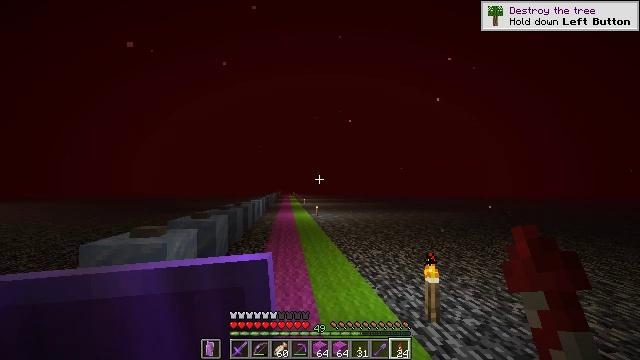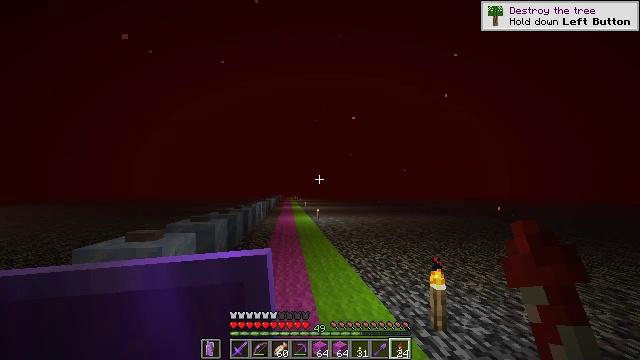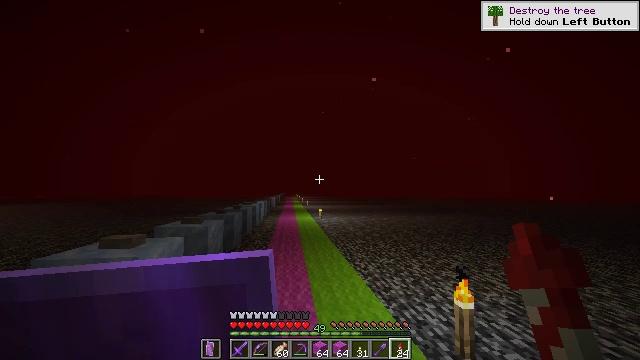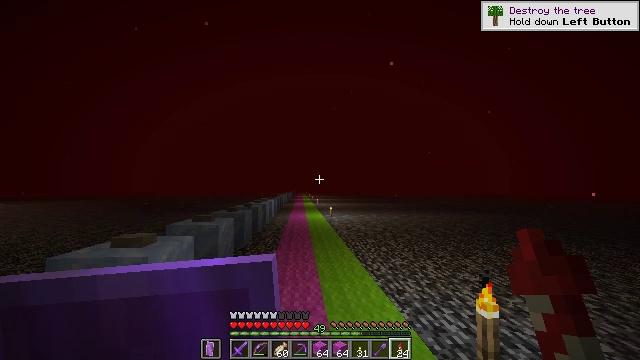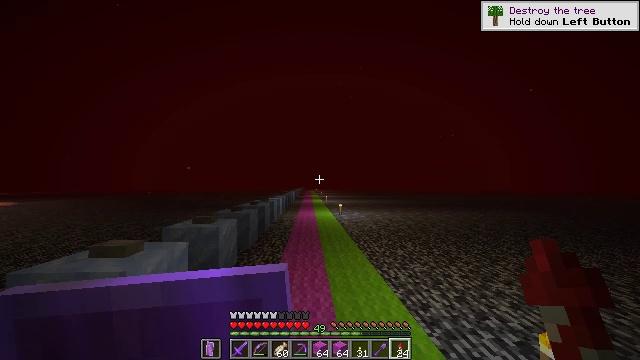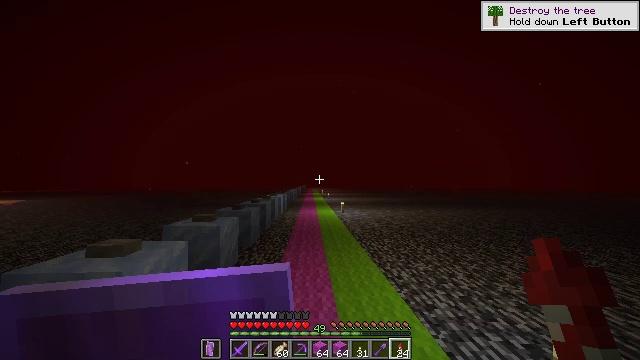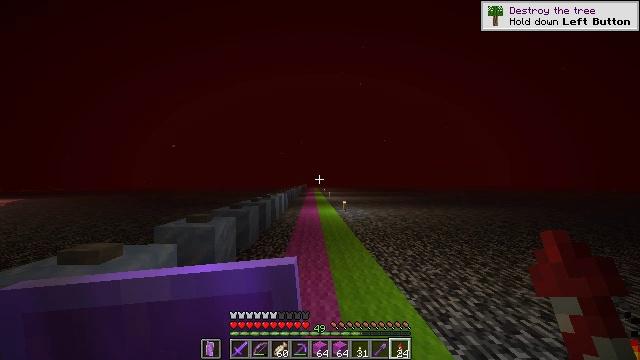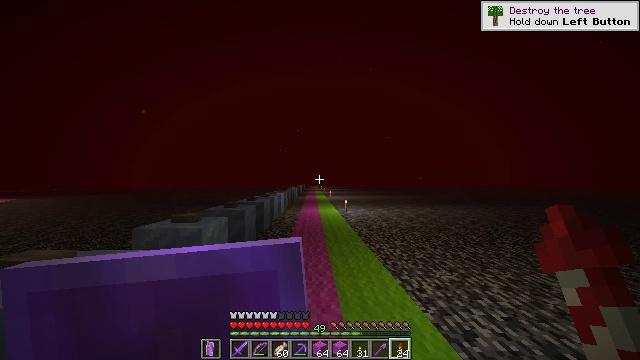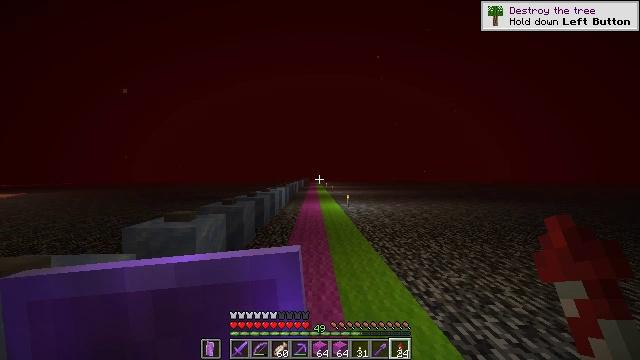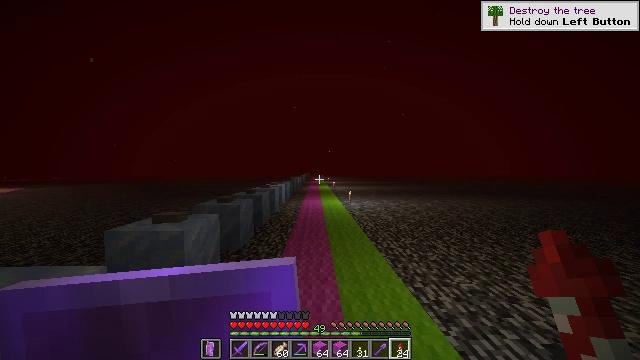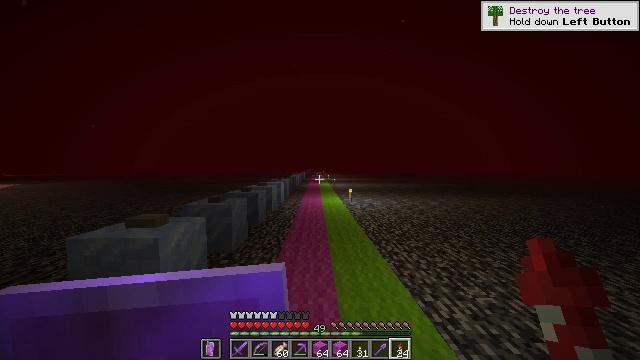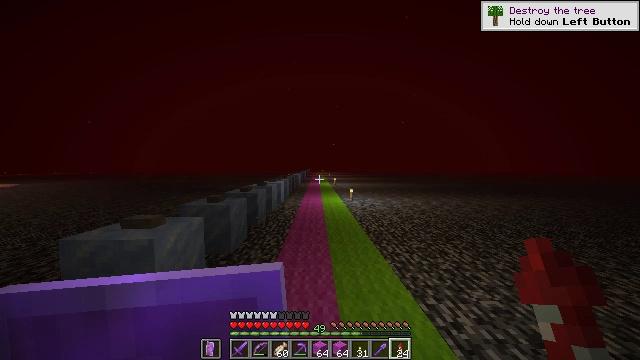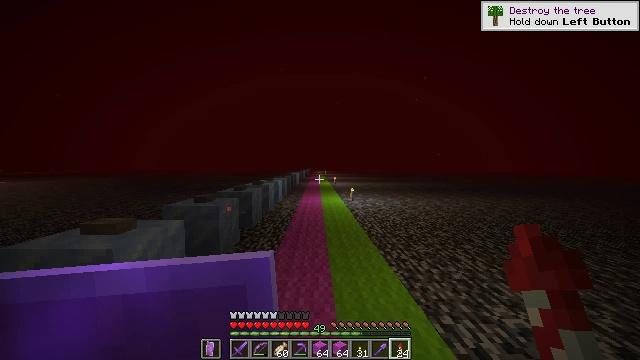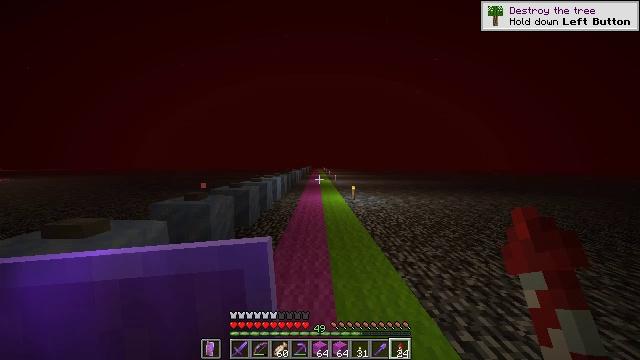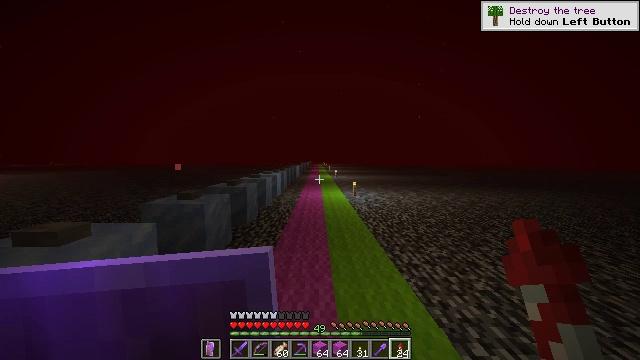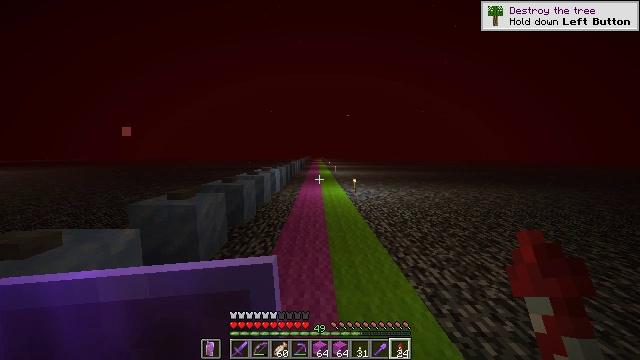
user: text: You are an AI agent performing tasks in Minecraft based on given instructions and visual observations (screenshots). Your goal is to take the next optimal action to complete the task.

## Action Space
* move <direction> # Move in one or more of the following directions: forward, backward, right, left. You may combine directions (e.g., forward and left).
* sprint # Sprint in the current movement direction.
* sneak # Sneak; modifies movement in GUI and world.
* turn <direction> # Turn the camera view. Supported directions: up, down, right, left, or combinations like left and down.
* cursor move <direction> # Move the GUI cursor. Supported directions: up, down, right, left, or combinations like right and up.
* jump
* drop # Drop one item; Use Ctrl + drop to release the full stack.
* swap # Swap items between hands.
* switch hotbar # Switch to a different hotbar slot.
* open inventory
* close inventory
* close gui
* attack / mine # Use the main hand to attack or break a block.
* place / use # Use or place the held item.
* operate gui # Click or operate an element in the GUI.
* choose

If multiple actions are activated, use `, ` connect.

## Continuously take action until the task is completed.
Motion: motion action
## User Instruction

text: Open the crafting table to create a magenta carpet.
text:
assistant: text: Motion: move forward, sprint
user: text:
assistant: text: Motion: move forward, sprint
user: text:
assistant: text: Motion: move forward, sprint, turn left
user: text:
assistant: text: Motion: move forward, sprint, turn left
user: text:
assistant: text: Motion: move forward, sprint
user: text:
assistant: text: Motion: move forward, sprint
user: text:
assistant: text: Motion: move forward, sprint
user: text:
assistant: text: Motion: move forward, sprint, turn down
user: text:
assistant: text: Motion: move forward, sprint, turn down
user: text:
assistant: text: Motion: move forward, sprint
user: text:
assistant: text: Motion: move forward, sprint
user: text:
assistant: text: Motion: move forward, sprint
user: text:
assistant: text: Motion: move forward, sprint
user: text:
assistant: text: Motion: move forward, sprint, turn down
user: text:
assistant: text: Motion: move forward, sprint, turn down
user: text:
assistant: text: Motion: move forward, sprint, turn down
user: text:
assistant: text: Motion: move forward, sprint
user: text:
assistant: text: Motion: move forward, sprint
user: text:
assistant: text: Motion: move forward, sprint
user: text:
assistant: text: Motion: move forward, sprint
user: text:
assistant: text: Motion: move forward, sprint
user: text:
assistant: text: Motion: move forward, sprint
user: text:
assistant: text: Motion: move forward, sprint
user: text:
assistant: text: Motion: move forward, sprint
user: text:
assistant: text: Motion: move forward, sprint, turn right
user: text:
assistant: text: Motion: move forward, sprint
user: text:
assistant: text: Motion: move forward, sprint
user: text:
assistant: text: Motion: move forward, sprint
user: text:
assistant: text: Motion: move forward, sprint
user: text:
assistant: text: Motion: move forward, sprint